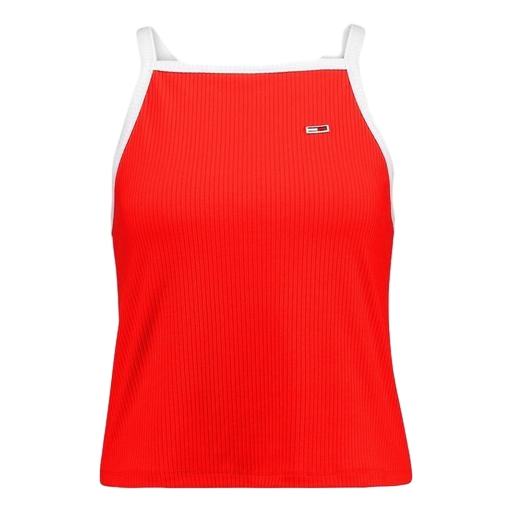
red bib tank top, red/white tank top, red essential tank, white background